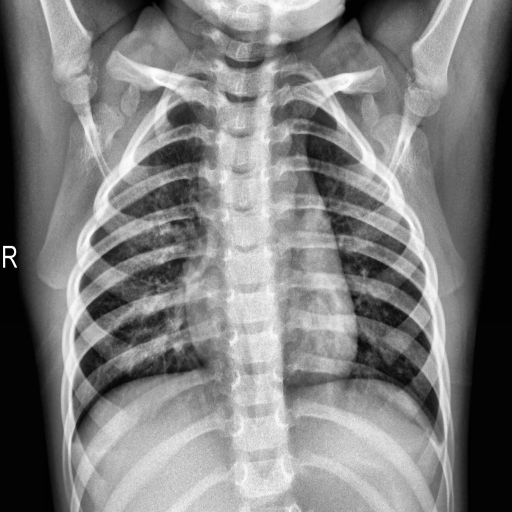
Finding: NORMAL